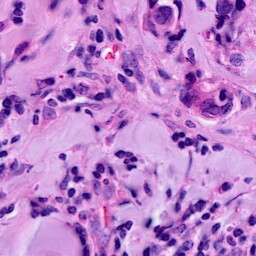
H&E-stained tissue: Breast